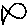
Label: fish